Question: so I know that The parametric equation for ONE circle is:
'''
x = cx + r * cos(a)
y = cy + r * sin(a)
'''
From this it's easy to get a point from it's circumference...
But what if I want to get the array points of many intersecting circle's ?
Like this:

So how can I draw similar circle unions with GL lines containing (Vertices, sequence matters) in a coordinate system, If I know each circle's center and radius?
(Best would be if you have to iterate trough it using it's collective parametric equation's parameter, to get each Vertex with the desired density.)
Warning! The result is just an array of points (any density) linked with lines as they follow each other (The bold black part). NOT polygons. The shape is not filled.
(I want to draw it in Unity3D using C# and GL.Lines)
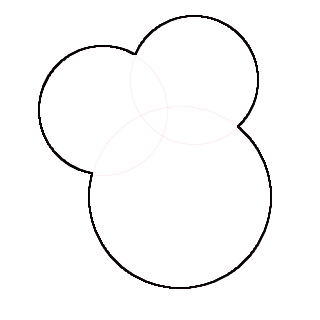
Answer: Since you know Circle c1:
'''
x1 = cx1 + r1 * cos(a)
y1 = cy1 + r1 * sin(a)
'''
and you want additional condition point P[x1,y1] any other C.
Simply generate all circles(or check the condition when generating) and remove all points that are closer to any Center[cx, cy] then corresponding circle radius R.
To calculate ditance (or better square distance and compare to precalculated square R to improve perforamce) simply measure the distance of vector P - Center(pythagoras):
'''
foreach (Point p){
foreach (other Circle c){
float dist = (P - Center).Lenght;
if (dist < c.R){
// point is not valid, remove
}
}
}
'''
this solution isnt indeed optimal(as mentioned in comments).
Other approach would be calculate intersections of every circle with every other(<URL>. In addtiotion if you need to maintain right sequence, it should be possible to continue generating one circle untill you reach an intersection - then switch circles for the new one etc.